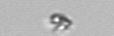
Label: detritus